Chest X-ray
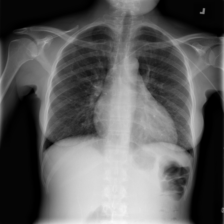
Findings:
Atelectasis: negative
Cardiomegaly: negative
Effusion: negative
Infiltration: negative
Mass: negative
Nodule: negative
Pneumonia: negative
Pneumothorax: negative
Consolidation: negative
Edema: negative
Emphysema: negative
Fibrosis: negative
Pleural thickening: negative
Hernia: negative